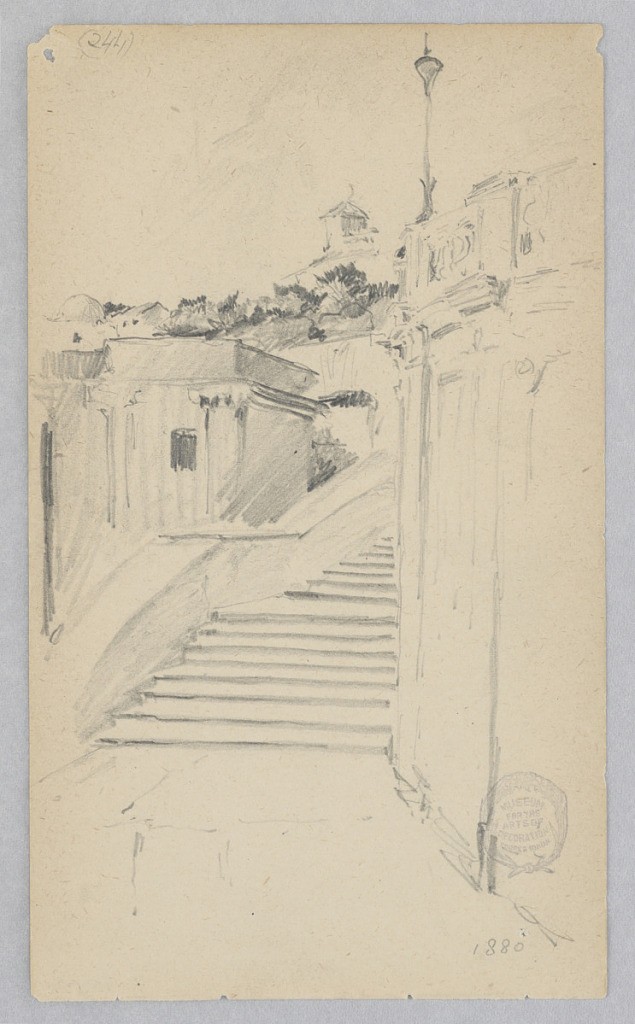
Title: View of Rome, Italy
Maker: Robert Frederick Blum, American, 1857–1903
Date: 1880
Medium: Graphite on wove paper
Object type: Drawing
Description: Sketch of an exterior staircase with details of classical architecture.